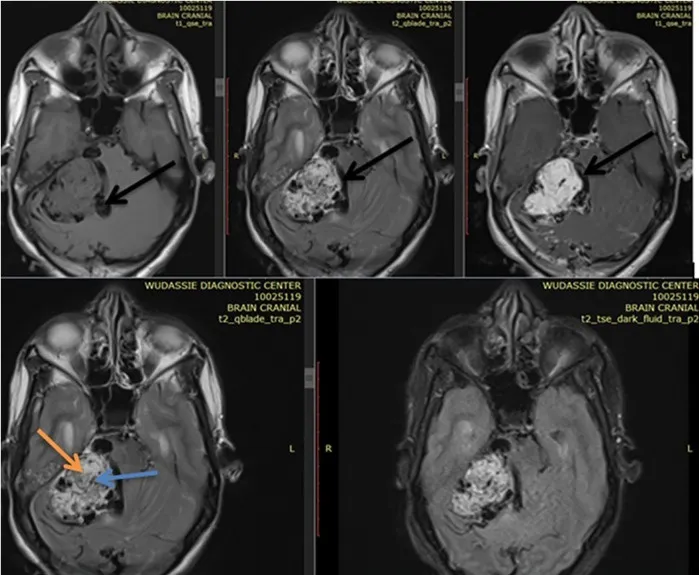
Shows a right side 5 by 5 cm large jugular foramen mass predominantly iso intense on T1 & hyper intense on T2 with extensive multiple & large size intra & peritumoral flow voids as it appears hypointense on both T1 & T2 MRI (see dark arrows of Figure 1). The dark arrow on postcontrast axial MRI in figure shows the "drop out" phenomenon. The tumor also had "salt-and-pepper" pattern (the orange & blue arrow shows the salt & pepper respectively as seen in Figure 1).
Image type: radiology (mri)